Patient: sex F, age 34
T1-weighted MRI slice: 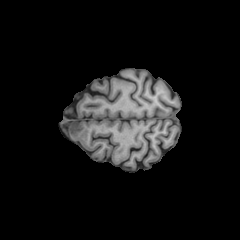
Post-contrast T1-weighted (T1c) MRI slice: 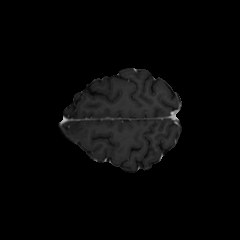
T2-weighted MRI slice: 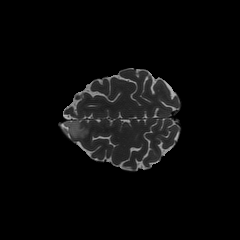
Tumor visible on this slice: yes
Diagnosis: Astrocytoma, IDH-mutant
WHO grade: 2